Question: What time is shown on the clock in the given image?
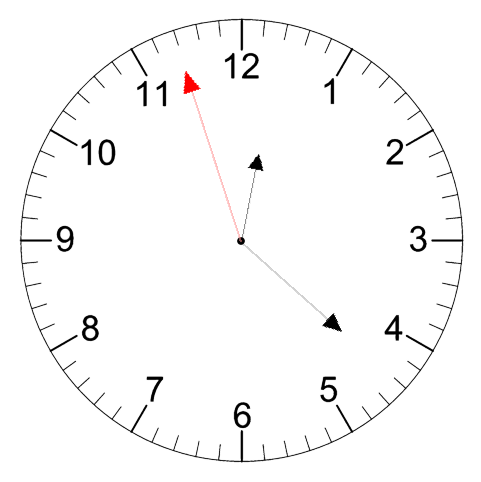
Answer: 12:21:57